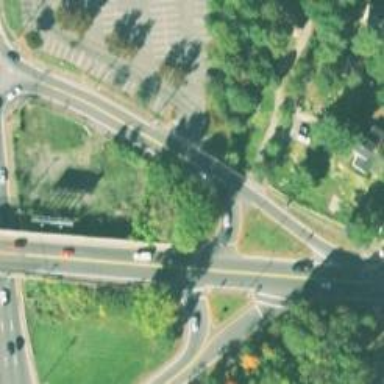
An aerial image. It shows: Trunk link highway.